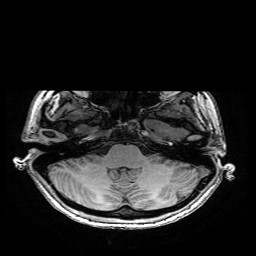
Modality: T1w
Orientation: coronal
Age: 26
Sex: female
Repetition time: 0.0077 s
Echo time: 0.0034 s